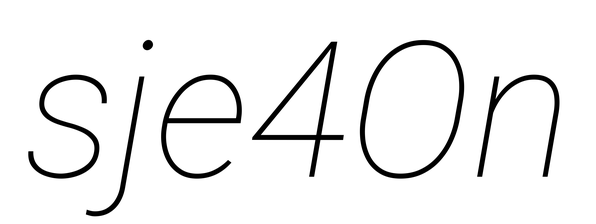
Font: Roboto-Italic_Thin_Italic